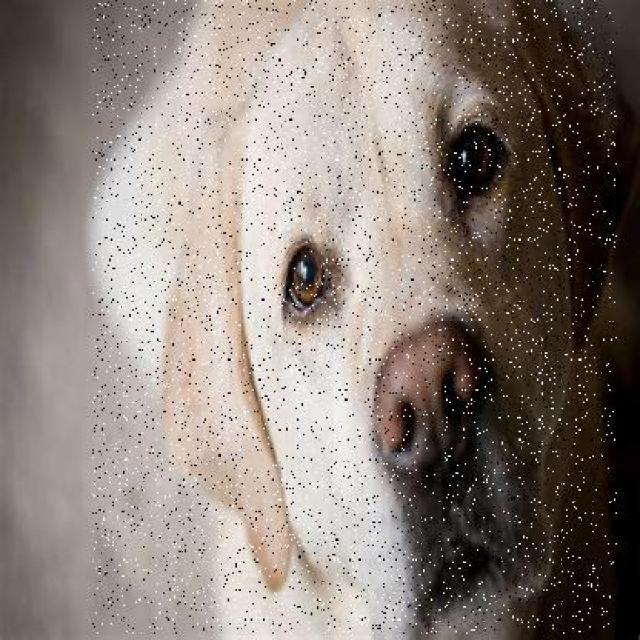
Healthy canine skin — no visible lesions, inflammation, or abnormalities. The skin and coat appear normal.